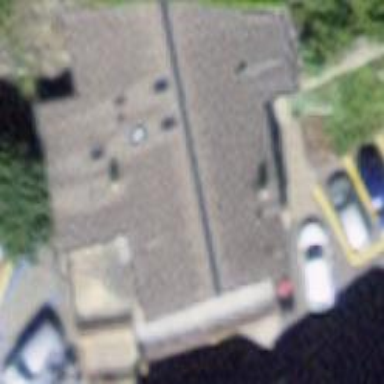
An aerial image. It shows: Restaurant.